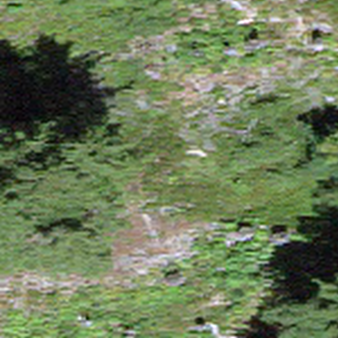
Label: other